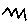
Label: zigzag